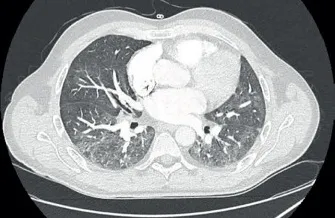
(A) Chest computer tomography (CT) at day +75 showing bibasal peripheral ground-glass opacities.
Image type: radiology (ct)